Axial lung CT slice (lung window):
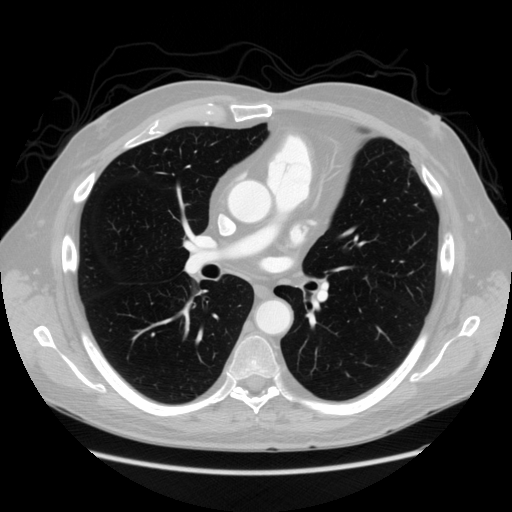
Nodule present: no